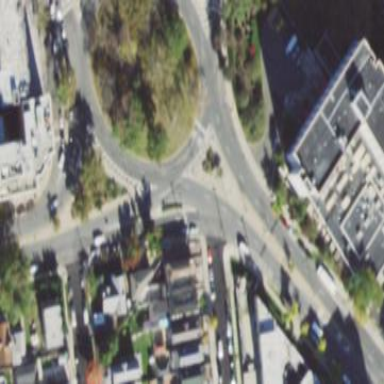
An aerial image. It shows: Traffic calming island.